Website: slack
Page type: payment
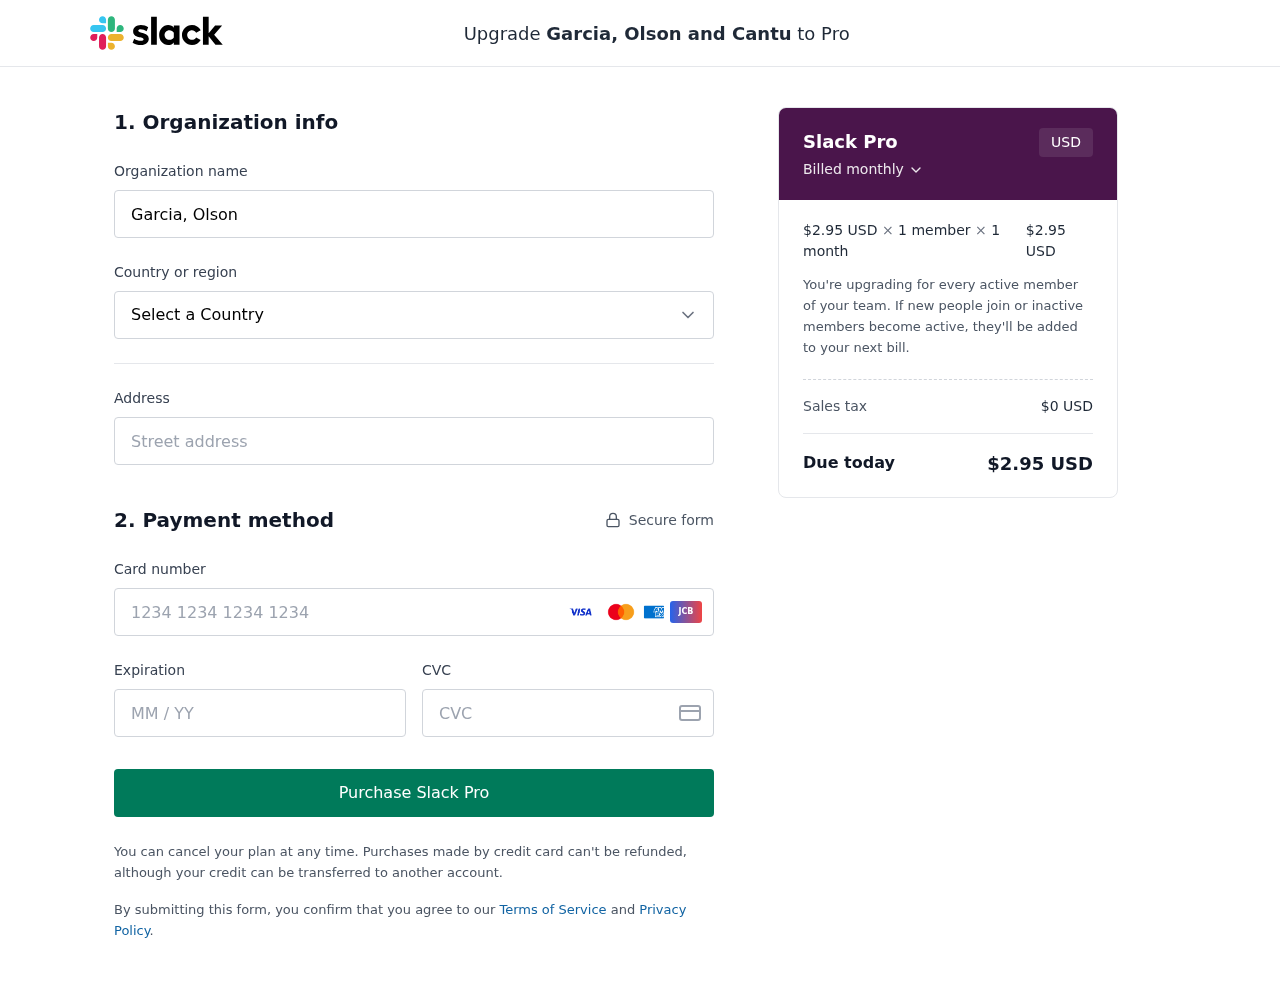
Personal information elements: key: PII_CARD_CVV
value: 865
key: PII_CARD_EXPIRY
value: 11/26
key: PII_CARD_NUMBER
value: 2295 3462 4971 0689
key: PII_COMPANY
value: Garcia, Olson and Cantu
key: PII_COUNTRY
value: United States
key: PII_STREET
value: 23780 Robert Hollow
Product elements: key: PRODUCT1_PRICE
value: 2.95
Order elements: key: ORDER_SUBTOTAL
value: $2.95 USD
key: ORDER_TAX
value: $0 USD
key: ORDER_TOTAL
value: $2.95 USD